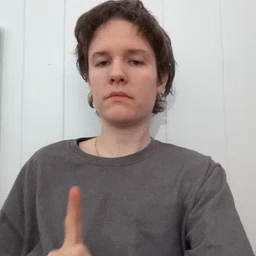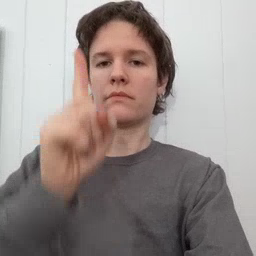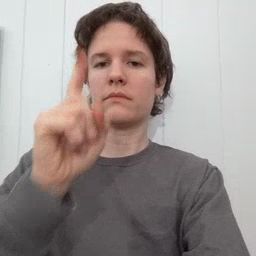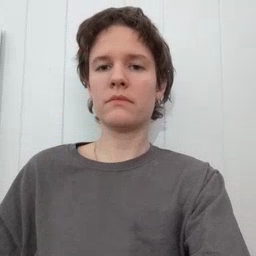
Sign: up